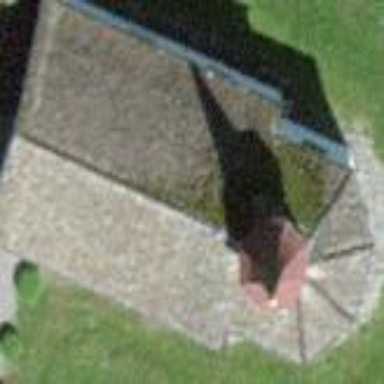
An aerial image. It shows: Chapel that serves as place of worship.